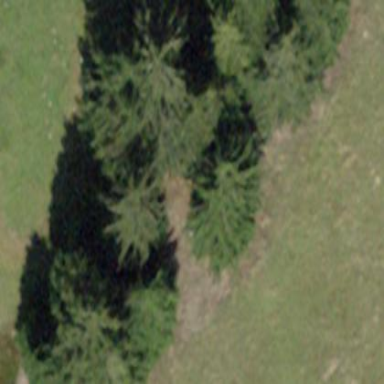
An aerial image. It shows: Forest area.